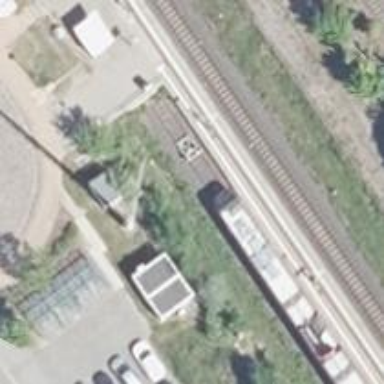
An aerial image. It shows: Close-up of railway platform edge.